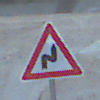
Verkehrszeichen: DoppelkurveRechts
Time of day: SunriseSunset
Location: Outdoor (Beach)
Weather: PartlyCloudy
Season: NotSpecified
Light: Natural